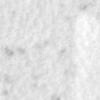
Label: no_change